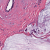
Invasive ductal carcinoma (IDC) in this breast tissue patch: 0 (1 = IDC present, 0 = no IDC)